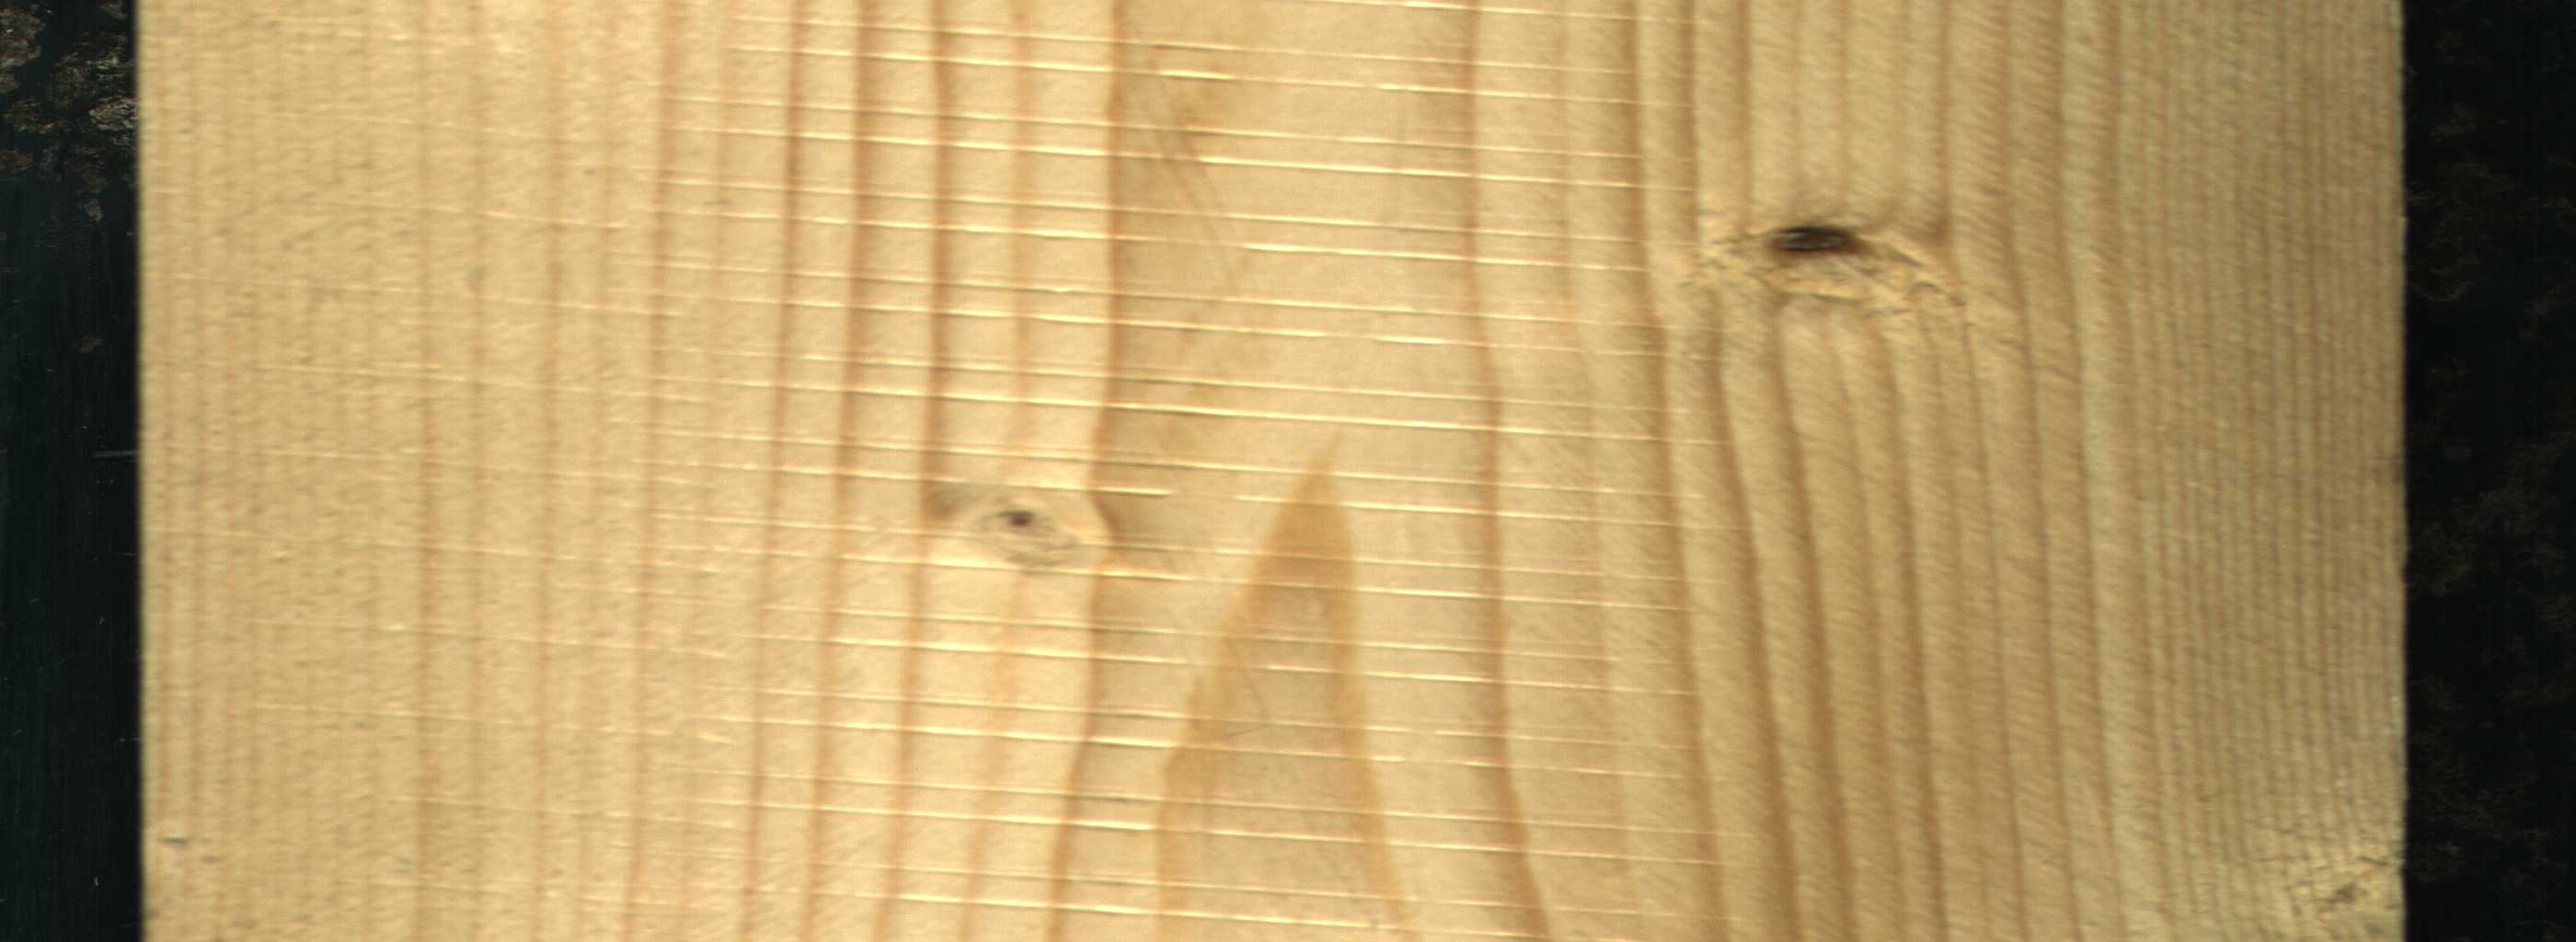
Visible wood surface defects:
Dead_Knot
Live_Knot